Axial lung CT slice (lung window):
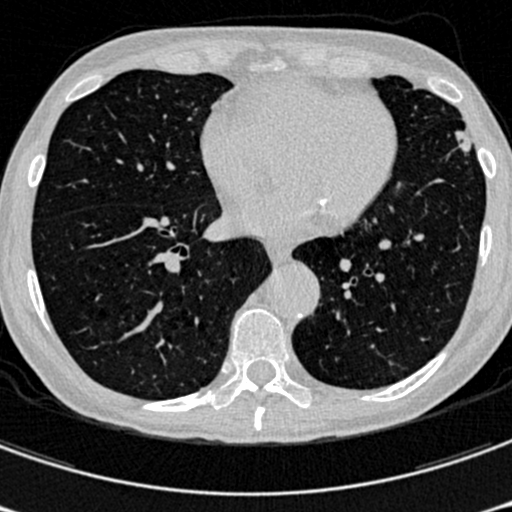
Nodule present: no